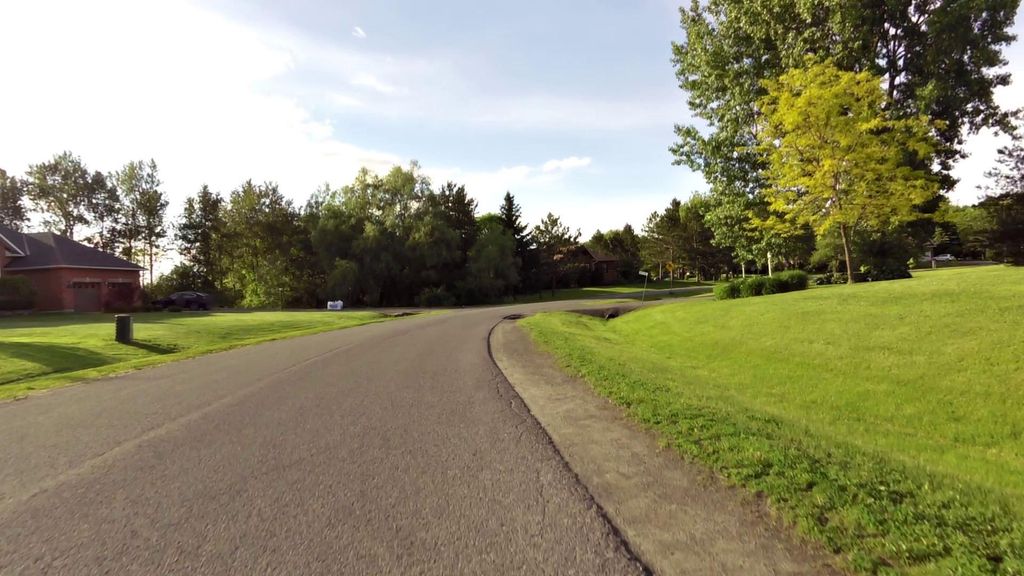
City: ottawa-gatineau